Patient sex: M
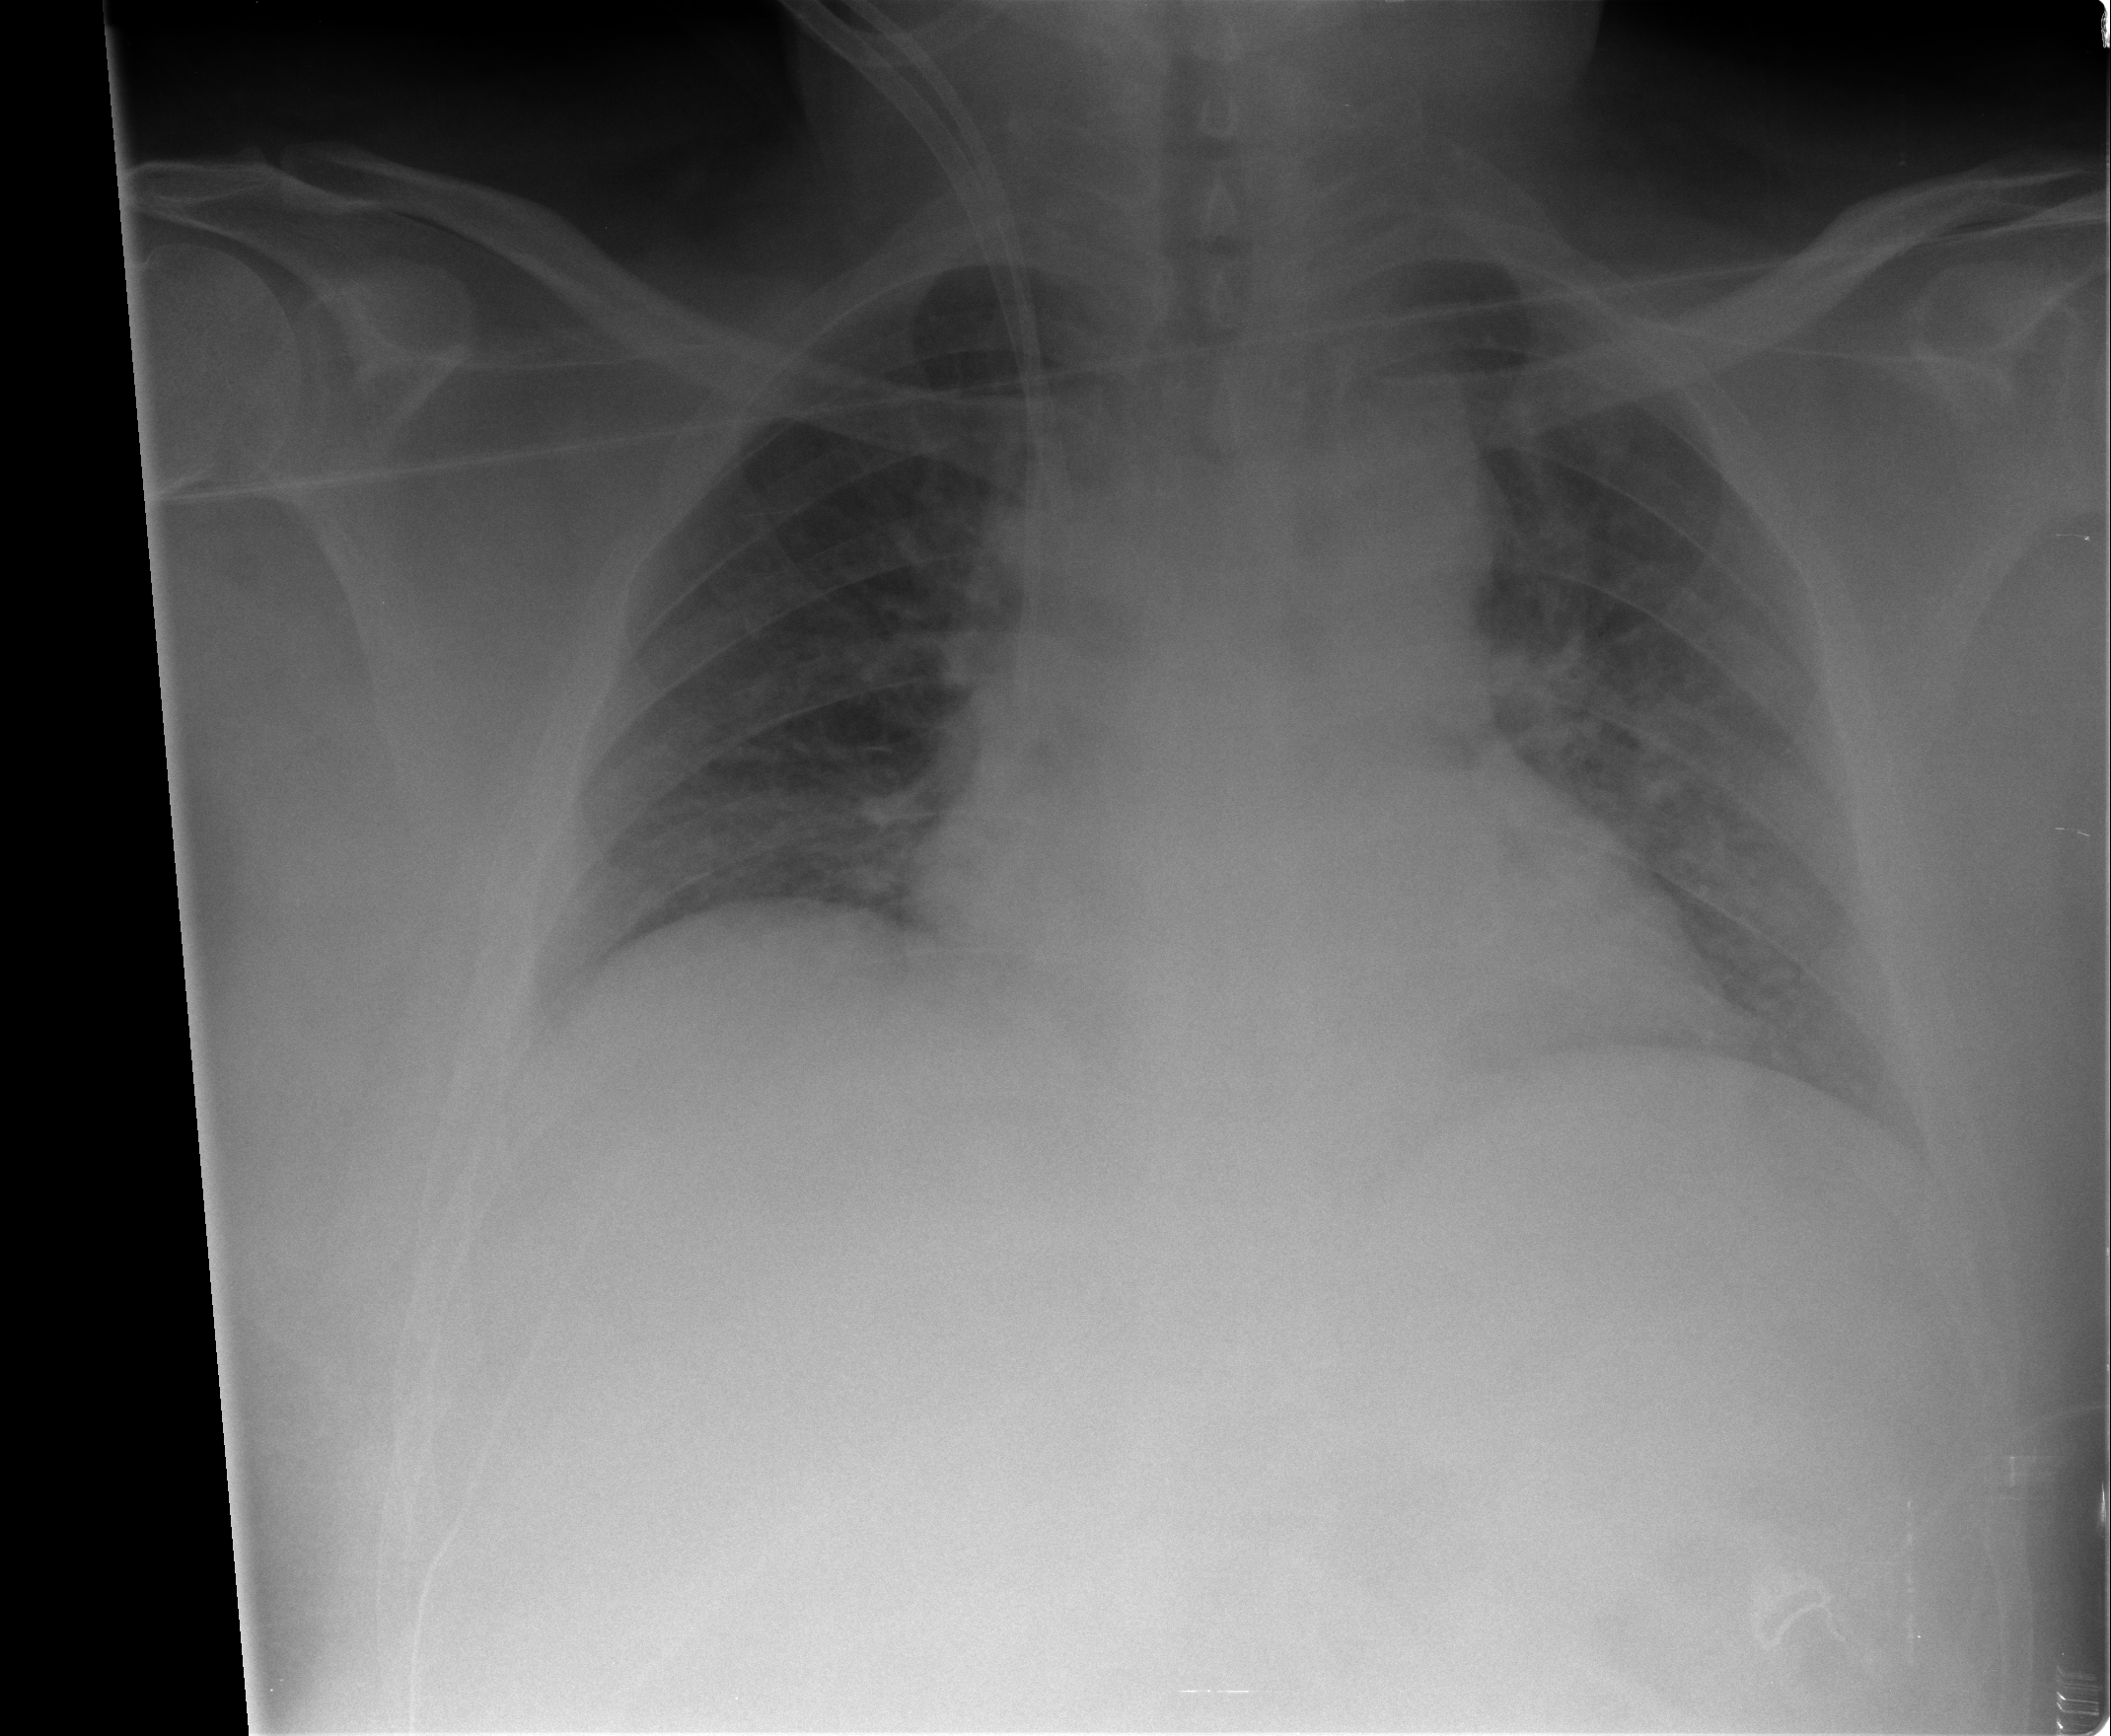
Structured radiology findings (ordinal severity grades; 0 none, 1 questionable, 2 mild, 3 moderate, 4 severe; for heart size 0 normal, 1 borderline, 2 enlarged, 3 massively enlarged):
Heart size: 2
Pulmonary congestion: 2
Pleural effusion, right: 1
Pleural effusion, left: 0
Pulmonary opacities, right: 0
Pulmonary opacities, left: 0
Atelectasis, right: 2
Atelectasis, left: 2